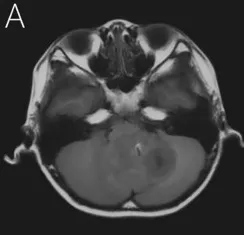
Pre- and postoperative imaging of the child. Preoperative MRI showed hypo- and isointensity mixed signal, together with focal hyperintensity on T1WI.
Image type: radiology (mri)